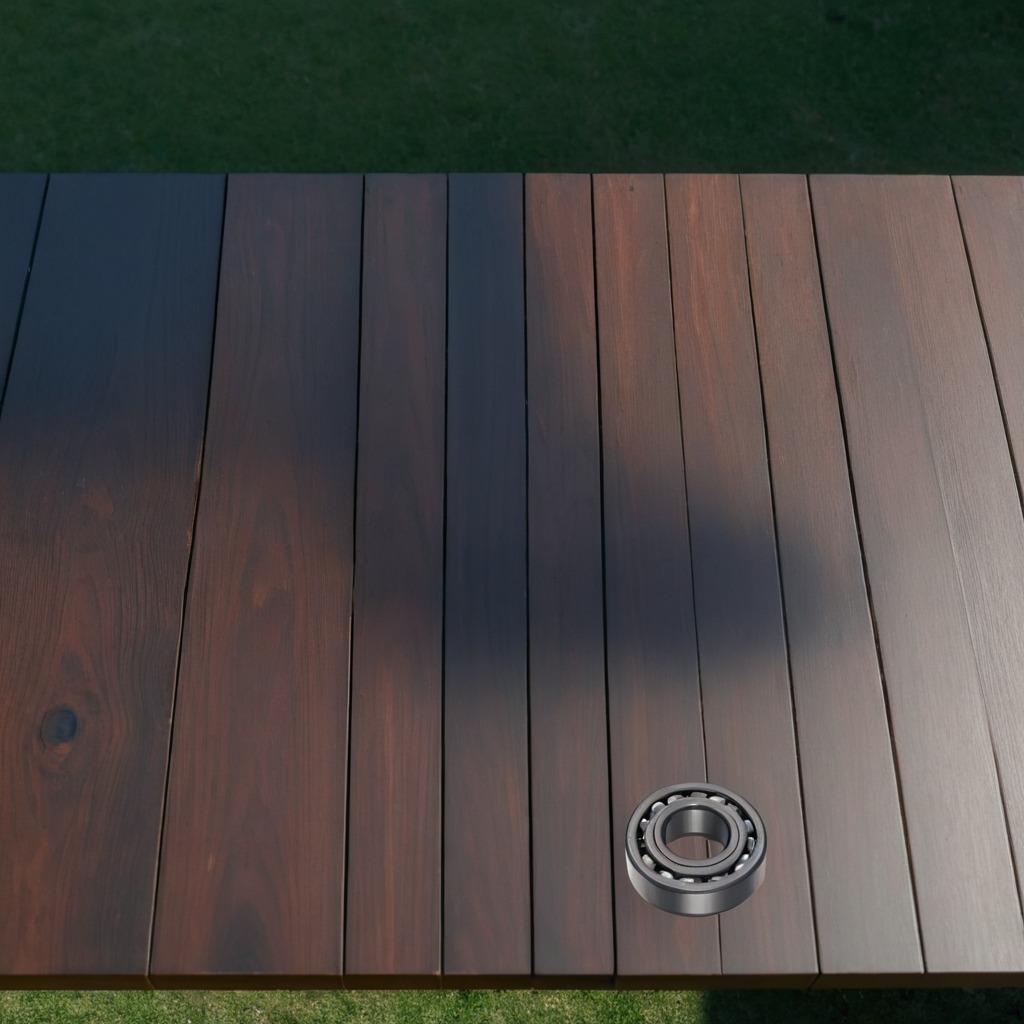
A metal ball bearing is lying on a dark wood workbench.